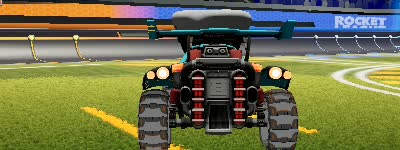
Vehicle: octane